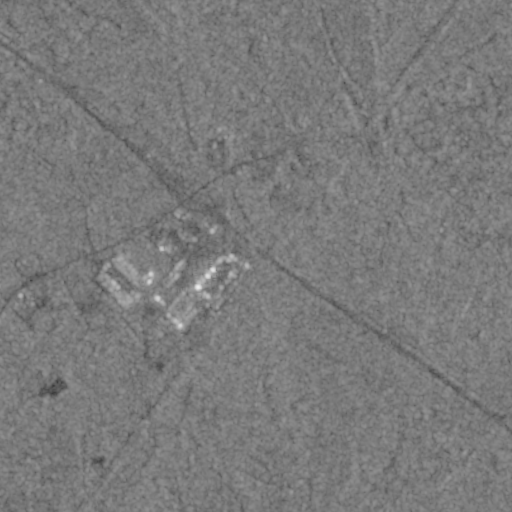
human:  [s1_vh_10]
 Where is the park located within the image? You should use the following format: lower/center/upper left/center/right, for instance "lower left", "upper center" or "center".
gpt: The park is located in the upper right of the image.
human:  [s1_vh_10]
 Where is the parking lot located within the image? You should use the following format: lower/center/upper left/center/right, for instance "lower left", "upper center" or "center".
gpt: The parking lot is located in the center of the image.
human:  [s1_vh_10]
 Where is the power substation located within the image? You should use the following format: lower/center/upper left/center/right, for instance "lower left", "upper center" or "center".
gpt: The power substation is located in the lower center of the image.
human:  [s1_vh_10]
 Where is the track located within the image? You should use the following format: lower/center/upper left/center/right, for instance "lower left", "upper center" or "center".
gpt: There is no track in the image.

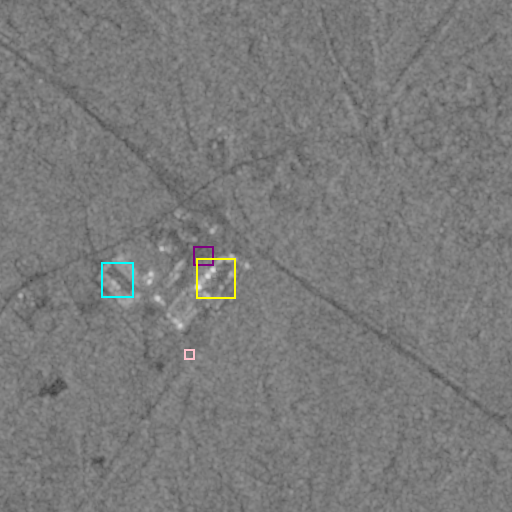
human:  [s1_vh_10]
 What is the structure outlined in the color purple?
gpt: The structure outlined in purple is a parking lot.
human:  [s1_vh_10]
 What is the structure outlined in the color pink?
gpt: The structure outlined in pink is a power substation.
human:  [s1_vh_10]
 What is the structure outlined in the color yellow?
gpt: The structure outlined in yellow is a building.
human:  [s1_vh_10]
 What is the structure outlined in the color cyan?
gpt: The structure outlined in cyan is a building.
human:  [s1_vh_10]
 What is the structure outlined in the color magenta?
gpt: There is no magenta outline.